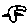
Label: bird